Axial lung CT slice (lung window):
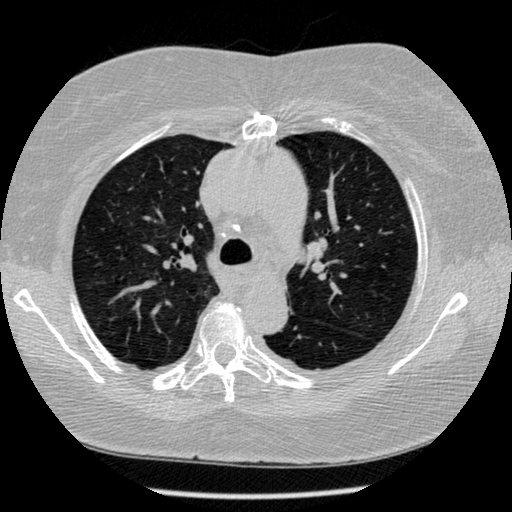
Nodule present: no